Подвижный поршень делит цилиндр на две одинаковые части объемом $V_0=10^{-3}~м$ (см. рис). В одной части находится сухой воздух, а в другой - водяной пар и вода. Масса воды $m=4 ~г$. При медленном нагревании цилиндра поршень приходит в движение. После смещения поршня на $1/4$ длины цилиндра движение прекратилось.
Какая масса паров воды находилась в сосуде до нагревания?
Определите массу воздуха в цилиндре и его начальную температуру.
При какой температуре цилиндра поршень перестал двигаться?
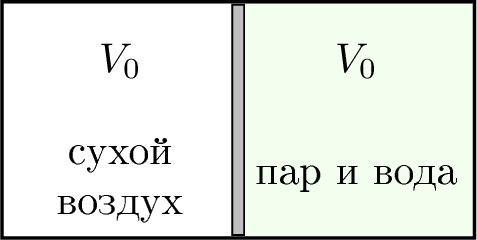
Темы:
T, Термодинамика, Всероссийские, Фазовый переход, Насыщенный пар